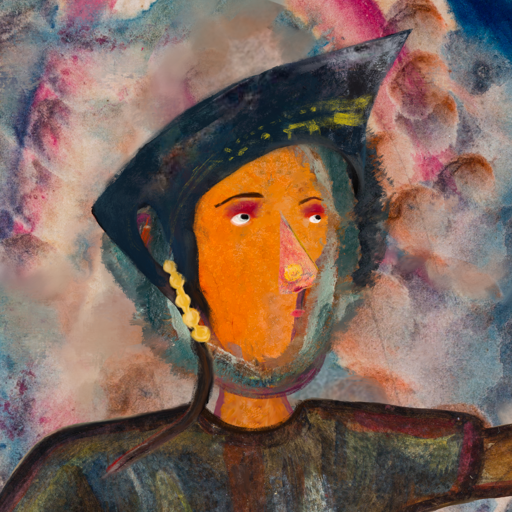
Background: Rupkatha, Head And Neck Side: Hypocrite_w_Hair, Face Side: Irani, Bust: Mosgoul, Hair Side: Boggyland, Head Accessory: Irani, Second Necklace: Blank, Necklace: Blank, Baby: Blank